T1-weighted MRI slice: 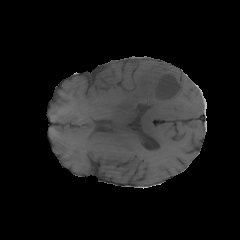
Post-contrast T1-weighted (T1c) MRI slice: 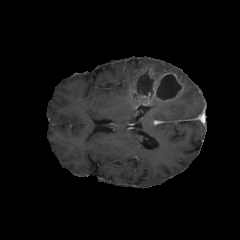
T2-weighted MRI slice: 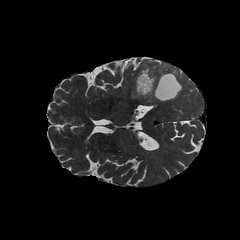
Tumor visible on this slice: yes